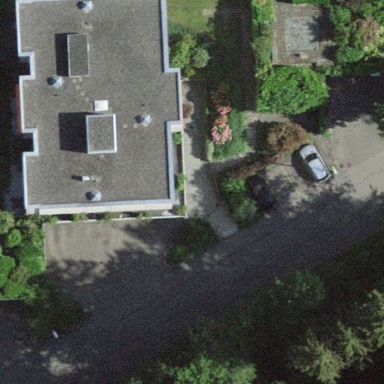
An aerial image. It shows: View of apartment building.